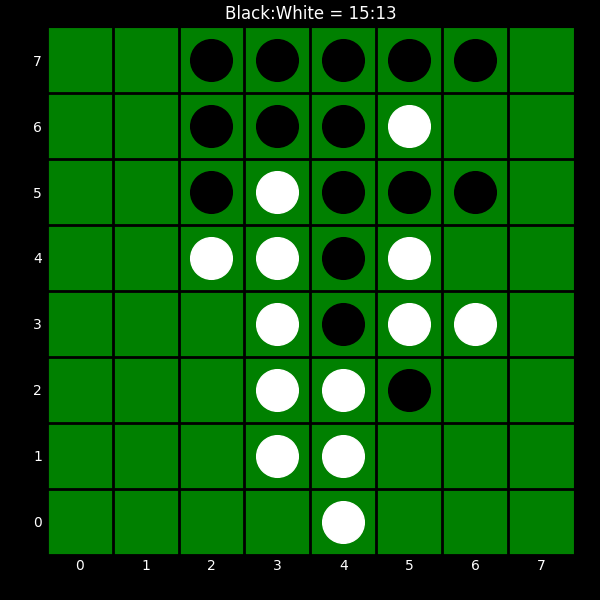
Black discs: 15
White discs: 13